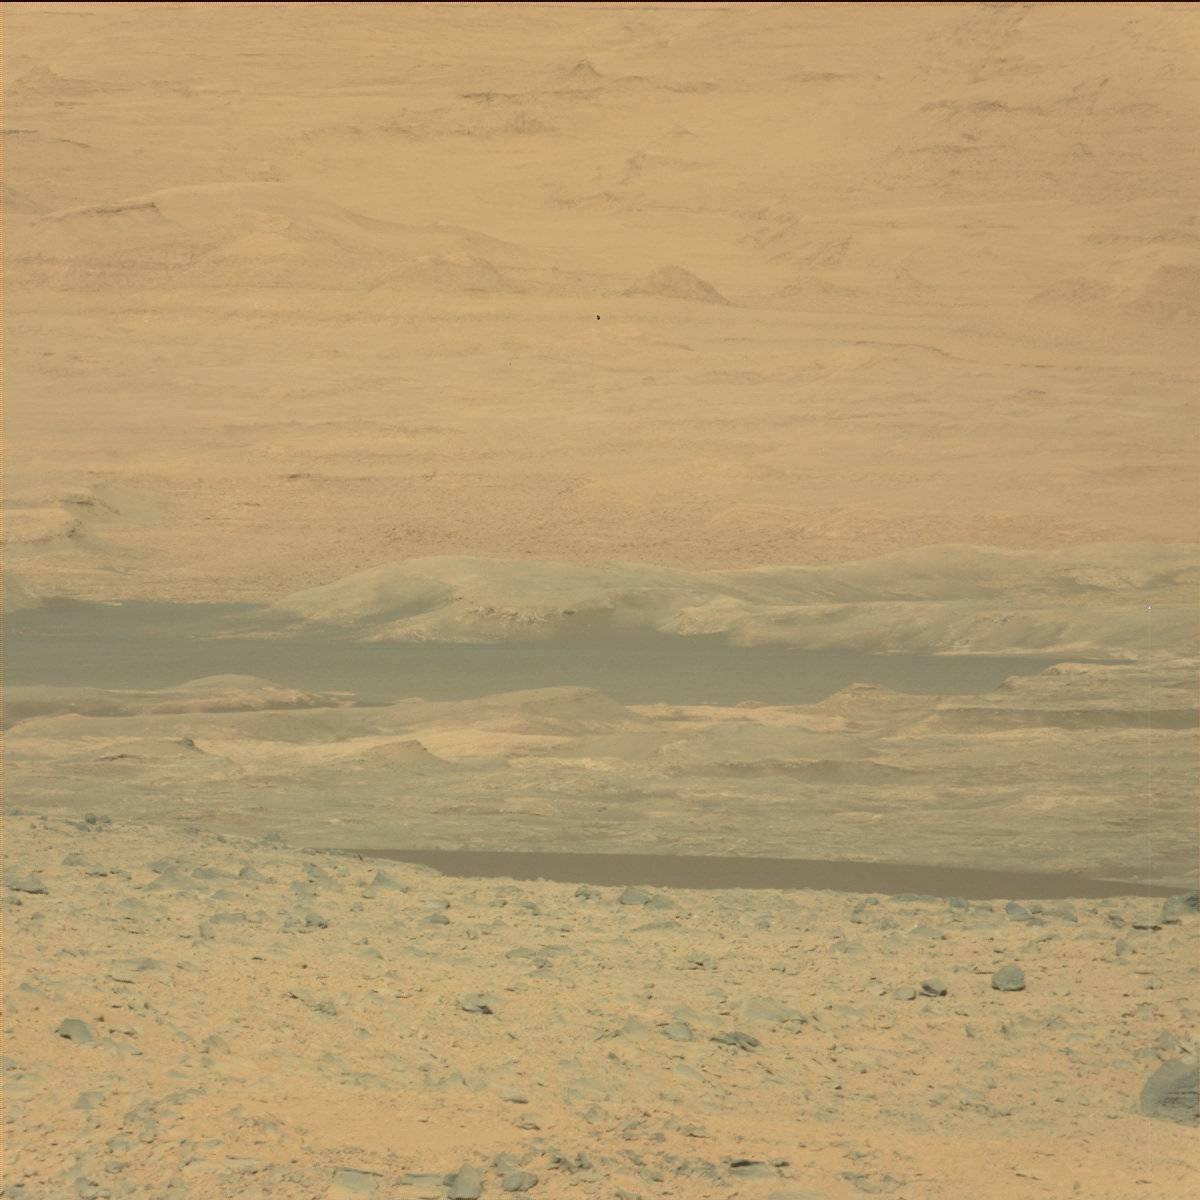
Terrain classes present: Bedrock, Ridge, Sand / Soil